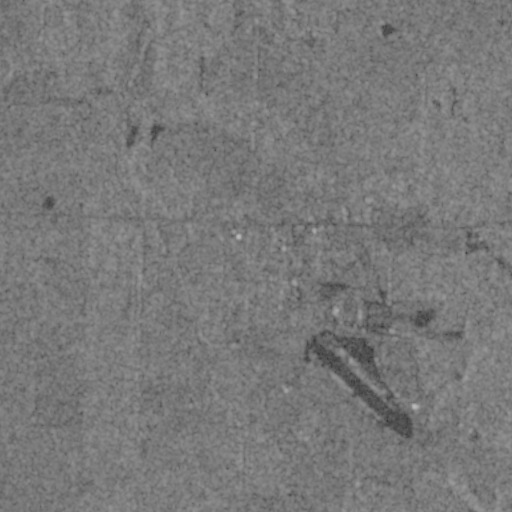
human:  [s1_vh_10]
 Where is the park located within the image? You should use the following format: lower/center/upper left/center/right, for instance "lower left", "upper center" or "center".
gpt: The park is located in the lower right of the image.
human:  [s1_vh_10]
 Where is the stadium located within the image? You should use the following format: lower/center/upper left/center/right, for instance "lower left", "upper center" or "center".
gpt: The stadium is located in the center right of the image.
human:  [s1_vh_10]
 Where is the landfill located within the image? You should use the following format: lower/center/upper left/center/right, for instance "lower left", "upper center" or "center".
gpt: There is no landfill in the image.

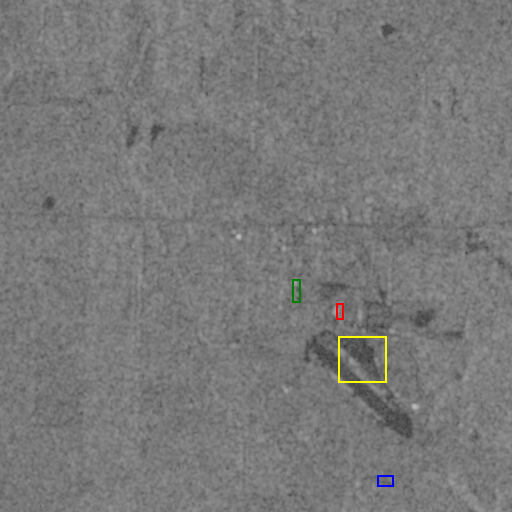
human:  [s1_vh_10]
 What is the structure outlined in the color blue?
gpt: The structure outlined in blue is a park.
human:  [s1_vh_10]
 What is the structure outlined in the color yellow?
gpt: The structure outlined in yellow is a parking lot.
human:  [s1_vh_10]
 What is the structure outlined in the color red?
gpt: The structure outlined in red is a stadium.
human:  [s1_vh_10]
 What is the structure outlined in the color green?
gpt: The structure outlined in green is a building.
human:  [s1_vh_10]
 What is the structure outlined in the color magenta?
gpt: There is no magenta outline.